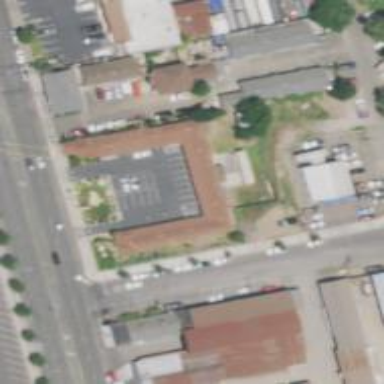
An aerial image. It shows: Motel building.